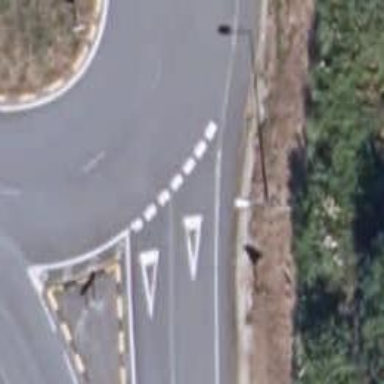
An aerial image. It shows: Road with "give way" sign.